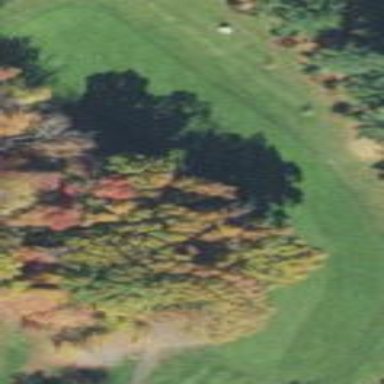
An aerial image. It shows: Grassy area designated as golf fairway.